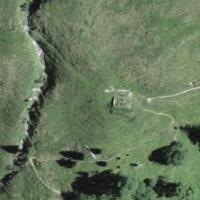
EUNIS habitat code: 23
Species observed at this site:
Parnassia palustris